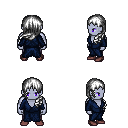
a pixel art fantasy rpg character, male body template, dark elf, purple skin, blue robe, metal pants, white left-swept hairstyle, maroon shoes, four views (front, back, left, right), 2x2 character sprite sheet, small pixel art, hard edges, no anti-aliasing